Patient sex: M
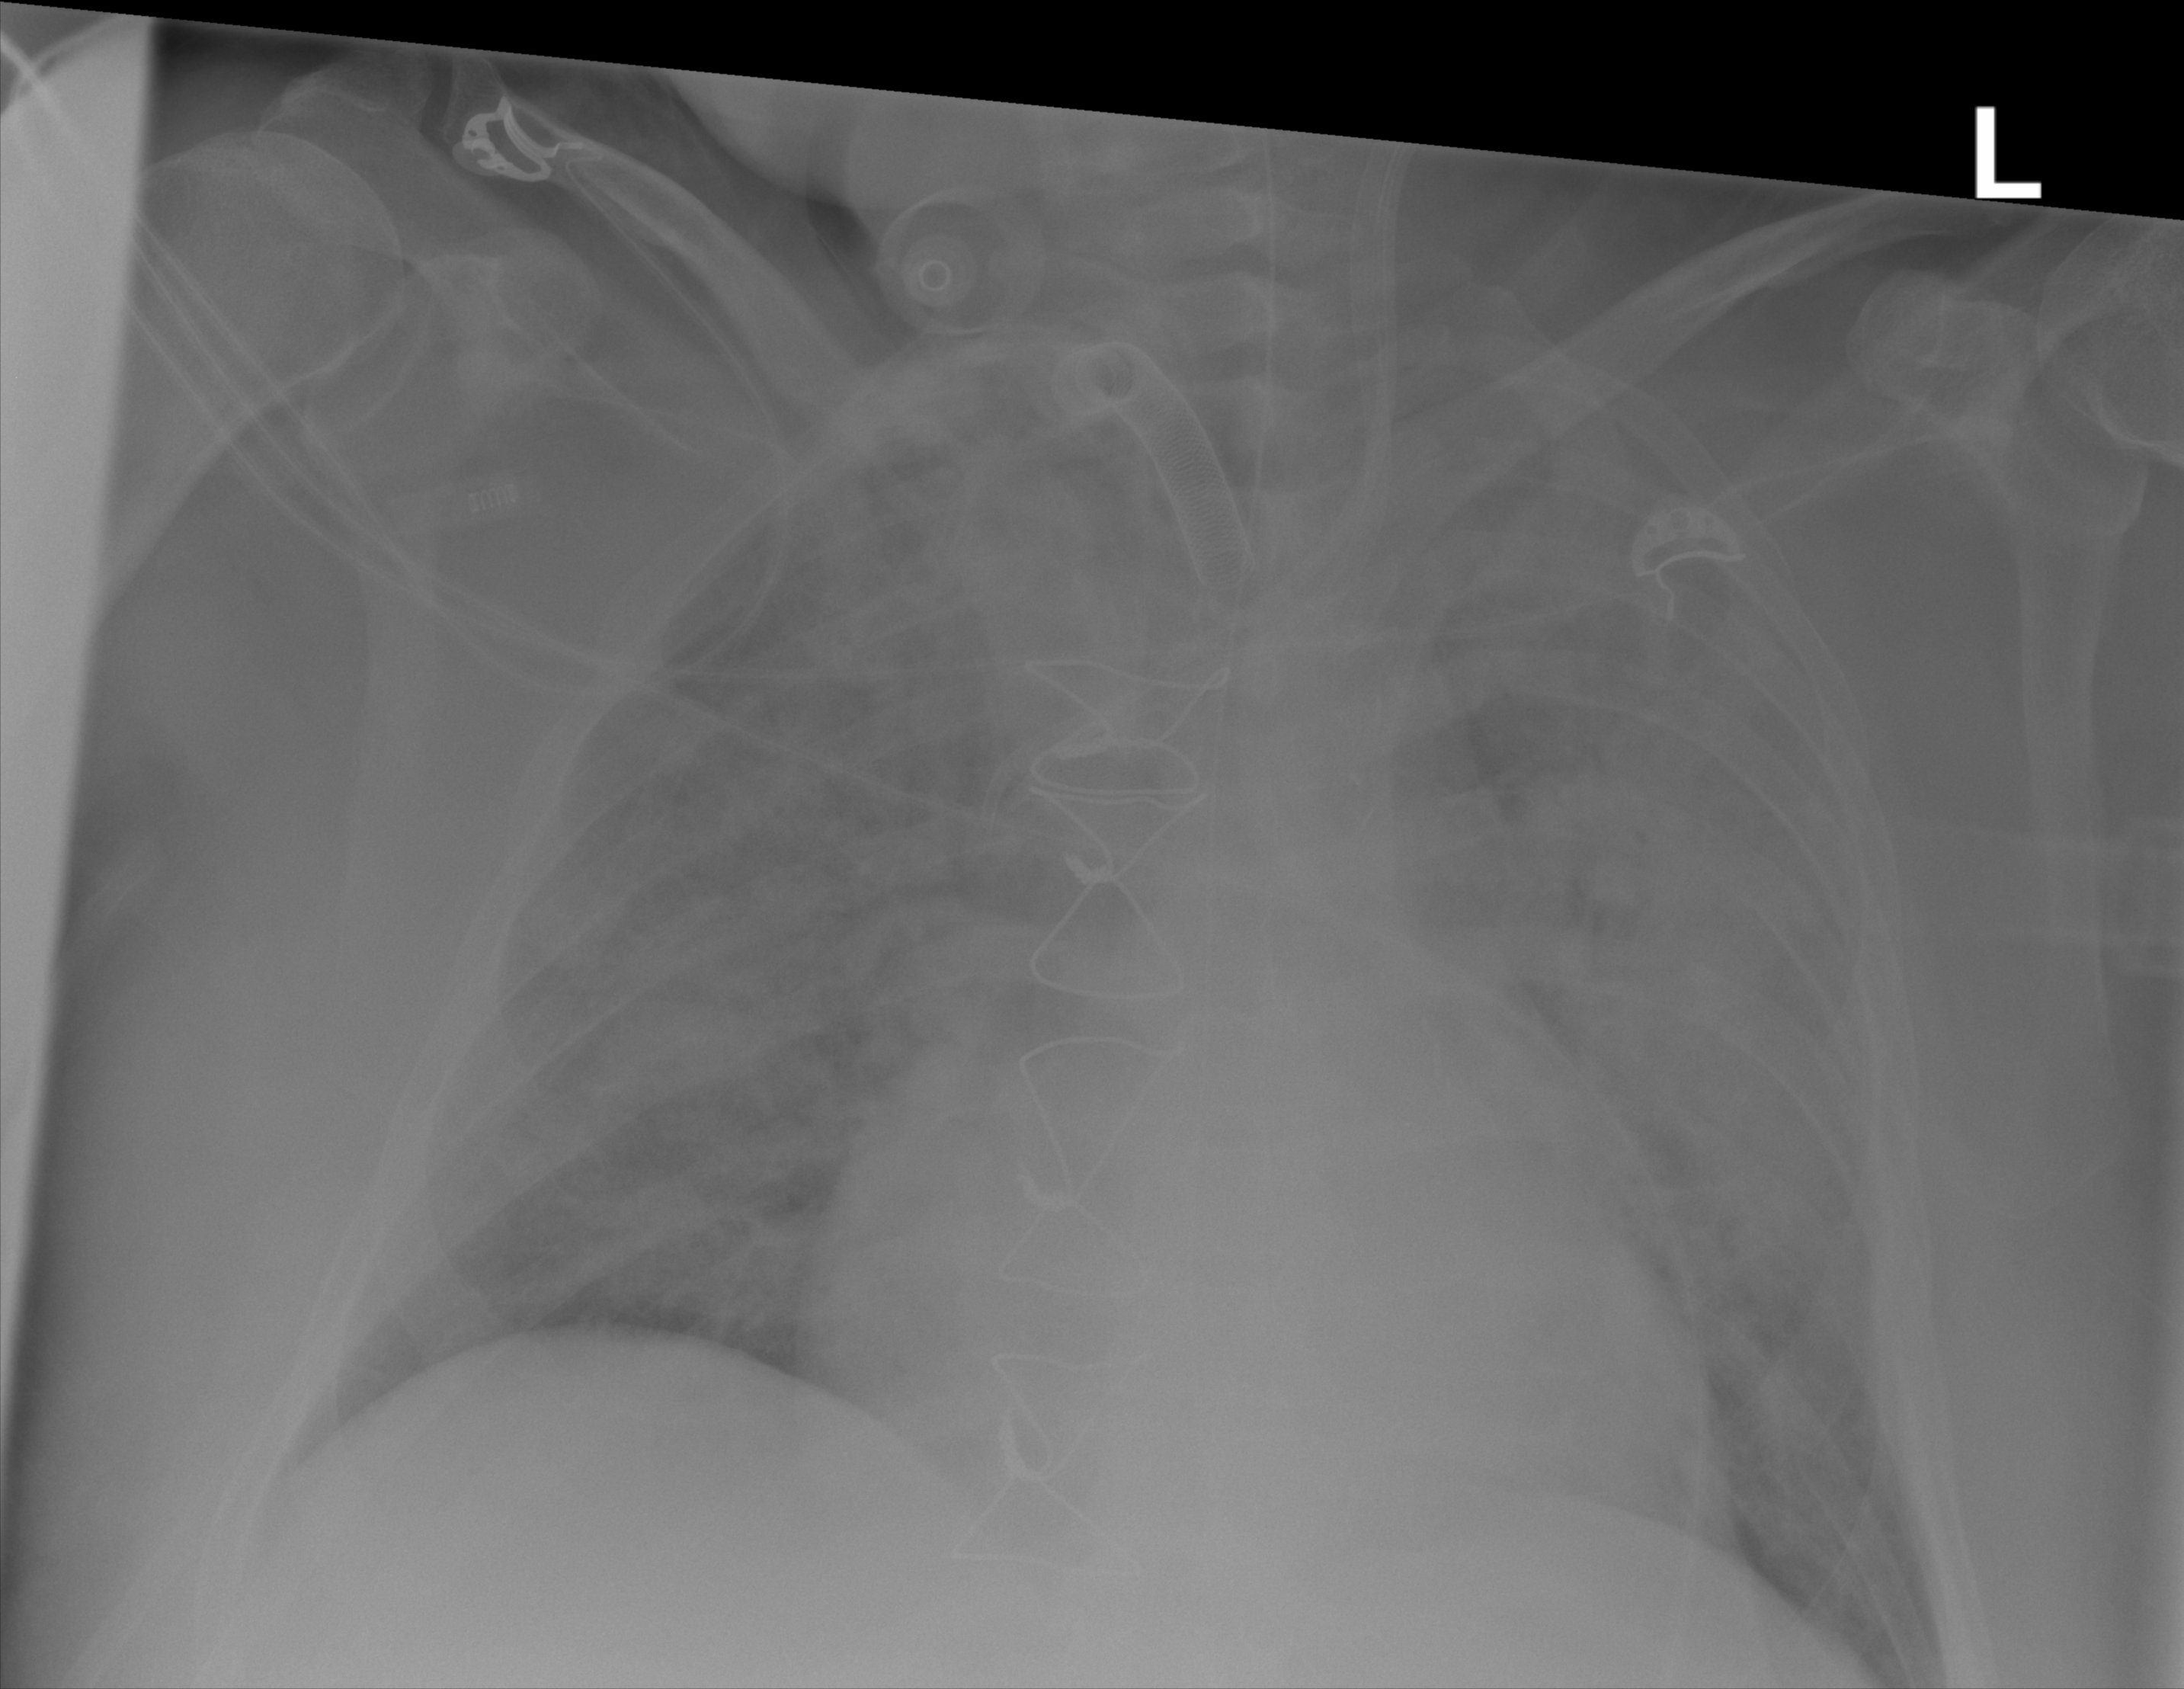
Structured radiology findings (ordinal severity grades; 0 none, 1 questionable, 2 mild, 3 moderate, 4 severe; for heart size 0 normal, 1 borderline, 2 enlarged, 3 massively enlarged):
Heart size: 2
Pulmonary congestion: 2
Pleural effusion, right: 0
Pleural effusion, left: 0
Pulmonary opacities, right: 3
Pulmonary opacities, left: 3
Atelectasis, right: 2
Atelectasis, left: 2